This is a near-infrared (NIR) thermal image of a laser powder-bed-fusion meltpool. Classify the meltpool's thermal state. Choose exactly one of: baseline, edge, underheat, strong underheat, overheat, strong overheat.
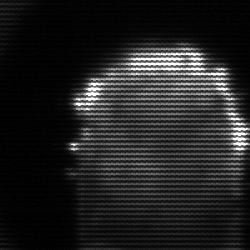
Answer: baseline